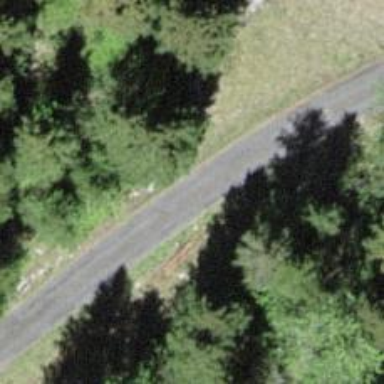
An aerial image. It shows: Well-maintained track road of grade 1.